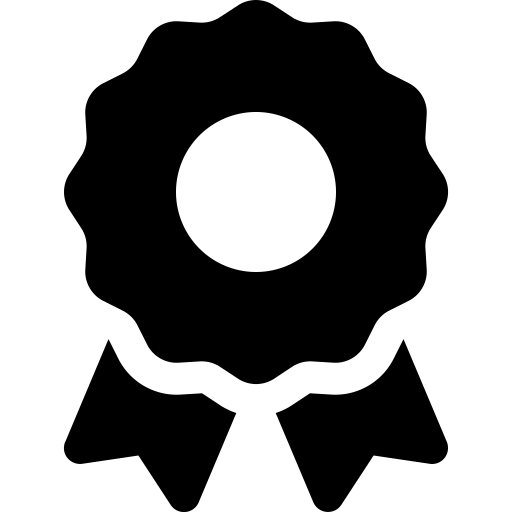
Tags: icon, FontAwesome, fa-icon, solid, award